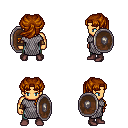
a pixel art fantasy rpg character, male body template, human, tanned skin, chain mail, teal pants, brunette princess hairstyle, cloth bracers, maroon shoes, shield, four views (front, back, left, right), 2x2 character sprite sheet, small pixel art, hard edges, no anti-aliasing